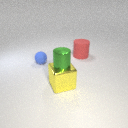
large red rubber cylinder to the right of large yellow metal cube